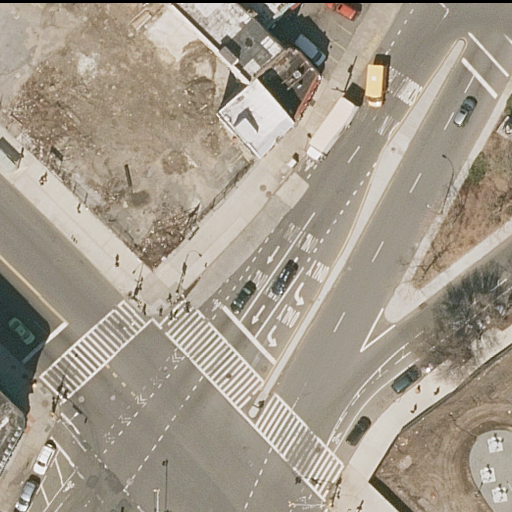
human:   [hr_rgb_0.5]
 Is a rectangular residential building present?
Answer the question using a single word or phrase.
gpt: yes

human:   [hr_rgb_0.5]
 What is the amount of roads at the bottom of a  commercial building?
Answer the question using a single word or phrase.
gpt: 0

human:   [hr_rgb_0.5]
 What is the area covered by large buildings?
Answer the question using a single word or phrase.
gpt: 0m2

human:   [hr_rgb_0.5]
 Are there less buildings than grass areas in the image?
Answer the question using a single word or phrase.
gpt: no

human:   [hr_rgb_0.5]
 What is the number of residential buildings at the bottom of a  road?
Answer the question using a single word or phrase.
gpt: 1

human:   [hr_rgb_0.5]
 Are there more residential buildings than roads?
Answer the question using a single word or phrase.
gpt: no

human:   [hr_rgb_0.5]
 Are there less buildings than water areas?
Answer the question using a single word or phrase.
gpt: no

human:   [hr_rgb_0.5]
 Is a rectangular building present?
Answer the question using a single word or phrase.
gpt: yes

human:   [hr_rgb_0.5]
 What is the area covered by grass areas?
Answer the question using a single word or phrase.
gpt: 0m2

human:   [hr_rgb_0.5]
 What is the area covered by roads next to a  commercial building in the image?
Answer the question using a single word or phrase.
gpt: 0m2

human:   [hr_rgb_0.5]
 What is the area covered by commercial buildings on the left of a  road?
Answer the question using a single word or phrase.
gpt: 0m2

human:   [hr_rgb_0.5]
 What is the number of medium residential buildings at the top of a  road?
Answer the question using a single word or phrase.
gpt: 4

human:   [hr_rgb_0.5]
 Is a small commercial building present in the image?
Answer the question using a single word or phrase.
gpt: no

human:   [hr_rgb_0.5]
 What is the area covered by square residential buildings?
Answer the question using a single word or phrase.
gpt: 0m2

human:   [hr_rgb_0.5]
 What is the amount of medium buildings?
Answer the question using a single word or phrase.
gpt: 4

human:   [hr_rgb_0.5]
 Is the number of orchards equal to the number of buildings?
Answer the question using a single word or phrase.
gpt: no

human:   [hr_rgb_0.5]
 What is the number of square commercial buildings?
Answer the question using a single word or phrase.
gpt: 0

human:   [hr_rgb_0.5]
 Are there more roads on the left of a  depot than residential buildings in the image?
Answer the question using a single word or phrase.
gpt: no

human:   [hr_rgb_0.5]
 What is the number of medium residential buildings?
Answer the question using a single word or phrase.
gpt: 4

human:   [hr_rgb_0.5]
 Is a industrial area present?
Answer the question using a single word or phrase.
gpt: no

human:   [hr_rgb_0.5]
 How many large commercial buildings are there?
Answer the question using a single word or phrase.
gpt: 0

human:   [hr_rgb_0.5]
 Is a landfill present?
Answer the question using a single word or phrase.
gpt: no

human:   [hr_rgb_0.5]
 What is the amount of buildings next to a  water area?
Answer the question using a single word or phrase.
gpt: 0

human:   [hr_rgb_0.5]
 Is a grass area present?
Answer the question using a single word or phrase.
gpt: no

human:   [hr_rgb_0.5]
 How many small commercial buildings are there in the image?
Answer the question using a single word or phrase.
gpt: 0

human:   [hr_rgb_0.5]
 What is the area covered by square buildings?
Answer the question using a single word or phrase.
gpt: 0m2

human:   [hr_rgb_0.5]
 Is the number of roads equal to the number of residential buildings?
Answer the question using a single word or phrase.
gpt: no

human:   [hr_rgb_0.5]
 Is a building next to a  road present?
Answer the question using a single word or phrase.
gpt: yes

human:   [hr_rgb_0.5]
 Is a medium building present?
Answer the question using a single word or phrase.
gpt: yes

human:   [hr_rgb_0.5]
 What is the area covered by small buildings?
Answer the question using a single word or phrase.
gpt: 96m2

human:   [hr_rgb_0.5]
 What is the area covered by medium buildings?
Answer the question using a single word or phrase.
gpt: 1001m2

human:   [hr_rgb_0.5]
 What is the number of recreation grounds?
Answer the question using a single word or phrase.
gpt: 0

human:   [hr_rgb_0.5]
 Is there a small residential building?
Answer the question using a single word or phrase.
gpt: yes

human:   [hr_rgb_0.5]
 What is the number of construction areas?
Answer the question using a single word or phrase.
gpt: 0

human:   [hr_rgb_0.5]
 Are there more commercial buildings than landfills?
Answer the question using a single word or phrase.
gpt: no

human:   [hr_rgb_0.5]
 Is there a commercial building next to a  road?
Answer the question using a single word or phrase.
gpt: no